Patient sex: F
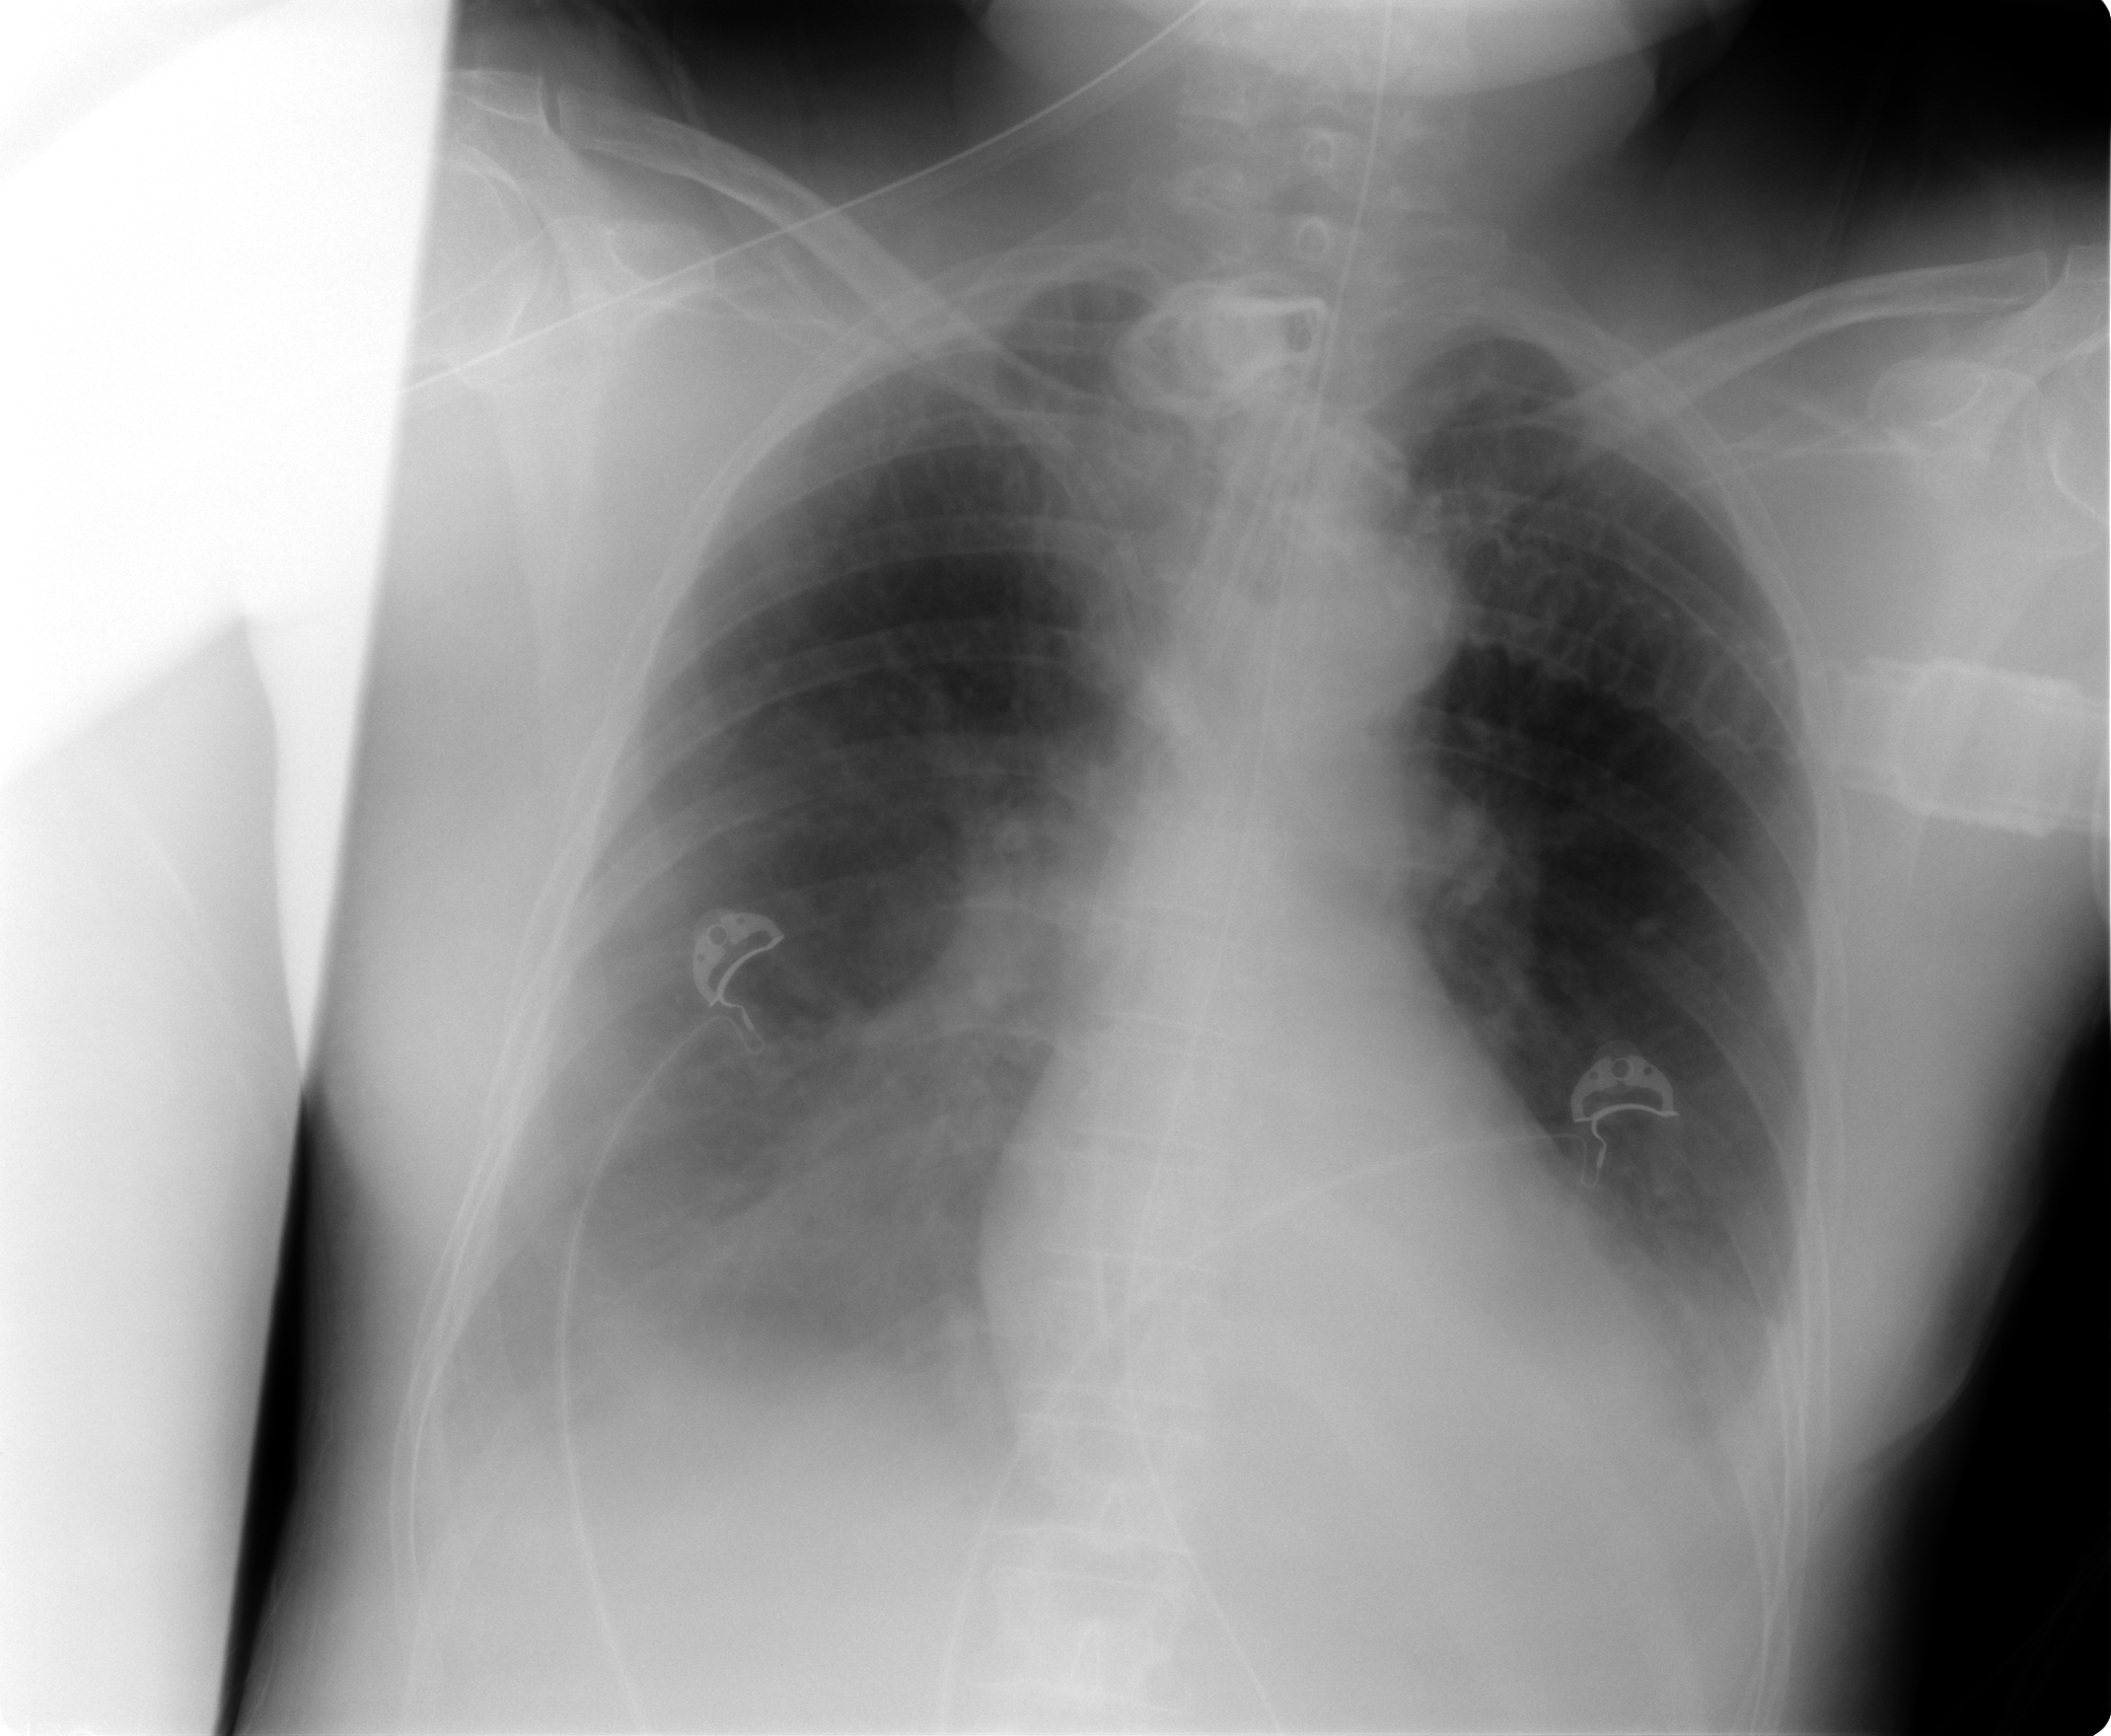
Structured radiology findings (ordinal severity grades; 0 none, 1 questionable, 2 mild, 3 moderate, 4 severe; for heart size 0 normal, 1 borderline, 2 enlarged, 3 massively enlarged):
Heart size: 0
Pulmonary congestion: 2
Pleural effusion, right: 2
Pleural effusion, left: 2
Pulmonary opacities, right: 0
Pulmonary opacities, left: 0
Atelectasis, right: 2
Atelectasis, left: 2